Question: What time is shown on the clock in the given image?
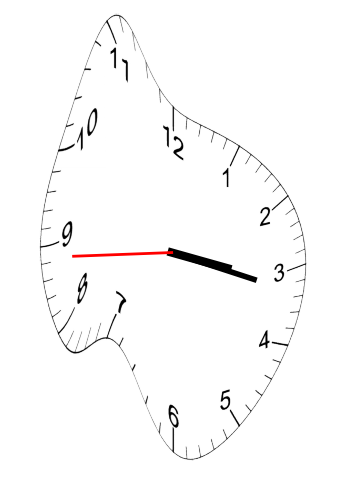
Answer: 03:16:44